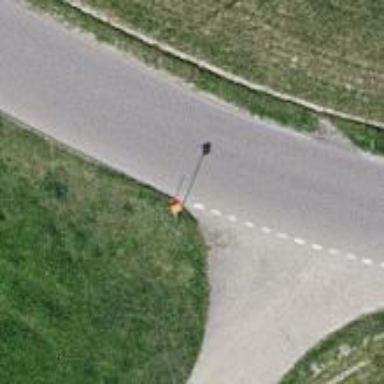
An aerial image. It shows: Aerial marker supported by pole.